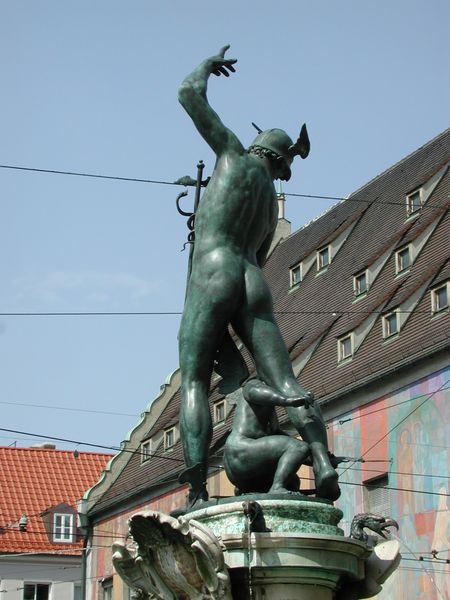
Titel: Merkurbrunnen in Augsburg
Künstler: Adriaen de Vries
Standort: Augsburg, Moritzplatz (EU - D - B)
Schlagwörter: akt, falke, flügel, fuß, gott, hand, himmel, mann, nackt, vogel, grün, stadt, braun, fenster, geste, hut, orange, rücken, straße, gebäude, haus, arm, halten, sockel, stein, haare, kind, musik, renaissance, brunnen, turm, engel, putte, skulptur, springbrunnen, statue, hintern, stab, ziegel, spielen, metall, bronze, junge, wade, antike, dachfenster, denkmal, popo, schwert, schlange, helm, rom, wappen, geier, hermes, götterbote, merkur, amor, flügelhelm, brunne, lol, wasserspeier, schutz, römisch, augsburg, speier, merkurstab, moritzplatz, aeskulapstab, nackter hermes